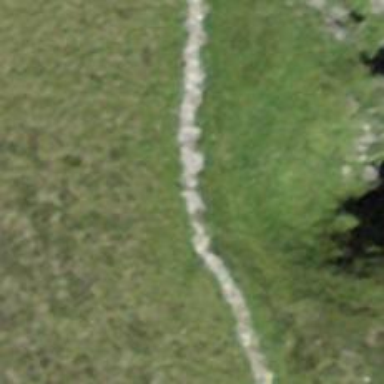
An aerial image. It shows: Wall barrier.